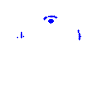
Particle: kaon